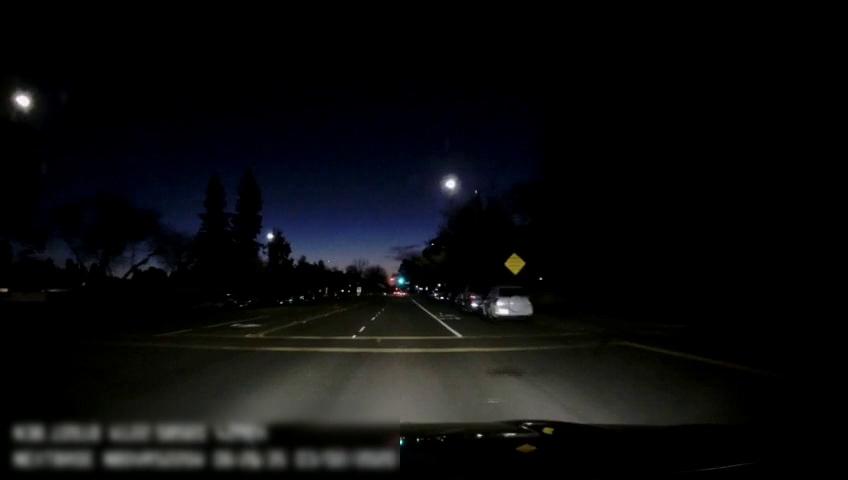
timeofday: Night
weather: Cloudy
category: Drivable Space
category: Vehicles | SUV
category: Vehicles | SUV
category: Vehicles | SUV
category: Lanes | Current Lane
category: Lanes | Current Lane
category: Lanes | Alternate Lane
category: Lanes | Opposite Lane
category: Traffic | Signs